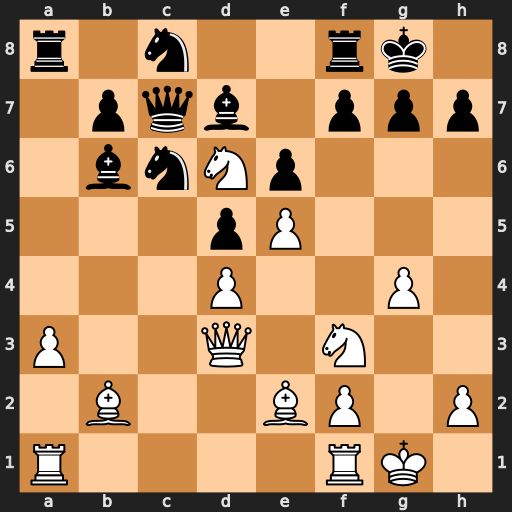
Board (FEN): r1n2rk1/1pqb1ppp/1bnNp3/3pP3/3P2P1/P2Q1N2/1B2BP1P/R4RK1
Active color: w
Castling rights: -
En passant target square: -
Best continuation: Ng5 g6 Qh3